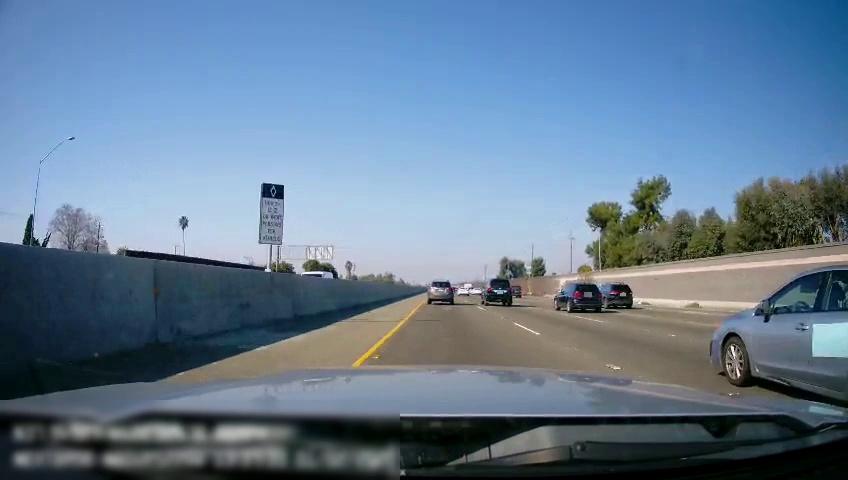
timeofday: Day
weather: Sunny
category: Drivable Space
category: Vehicles | SUV
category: Vehicles | SUV
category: Vehicles | Car
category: Vehicles | Truck
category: Vehicles | SUV
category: Vehicles | SUV
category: Vehicles | Car
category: Vehicles | SUV
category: Lanes | Current Lane
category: Lanes | Current Lane
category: Lanes | Alternate Lane
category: Lanes | Alternate Lane
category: Traffic | Signs